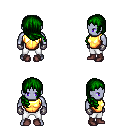
a pixel art fantasy rpg character, male body template, dark elf, purple skin, gold chest armor, white pants, green right-swept hairstyle, metal gloves, maroon shoes, four views (front, back, left, right), 2x2 character sprite sheet, small pixel art, hard edges, no anti-aliasing